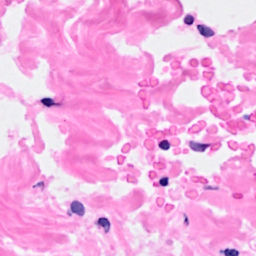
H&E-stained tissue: Breast